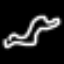
Label: squiggle